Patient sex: F
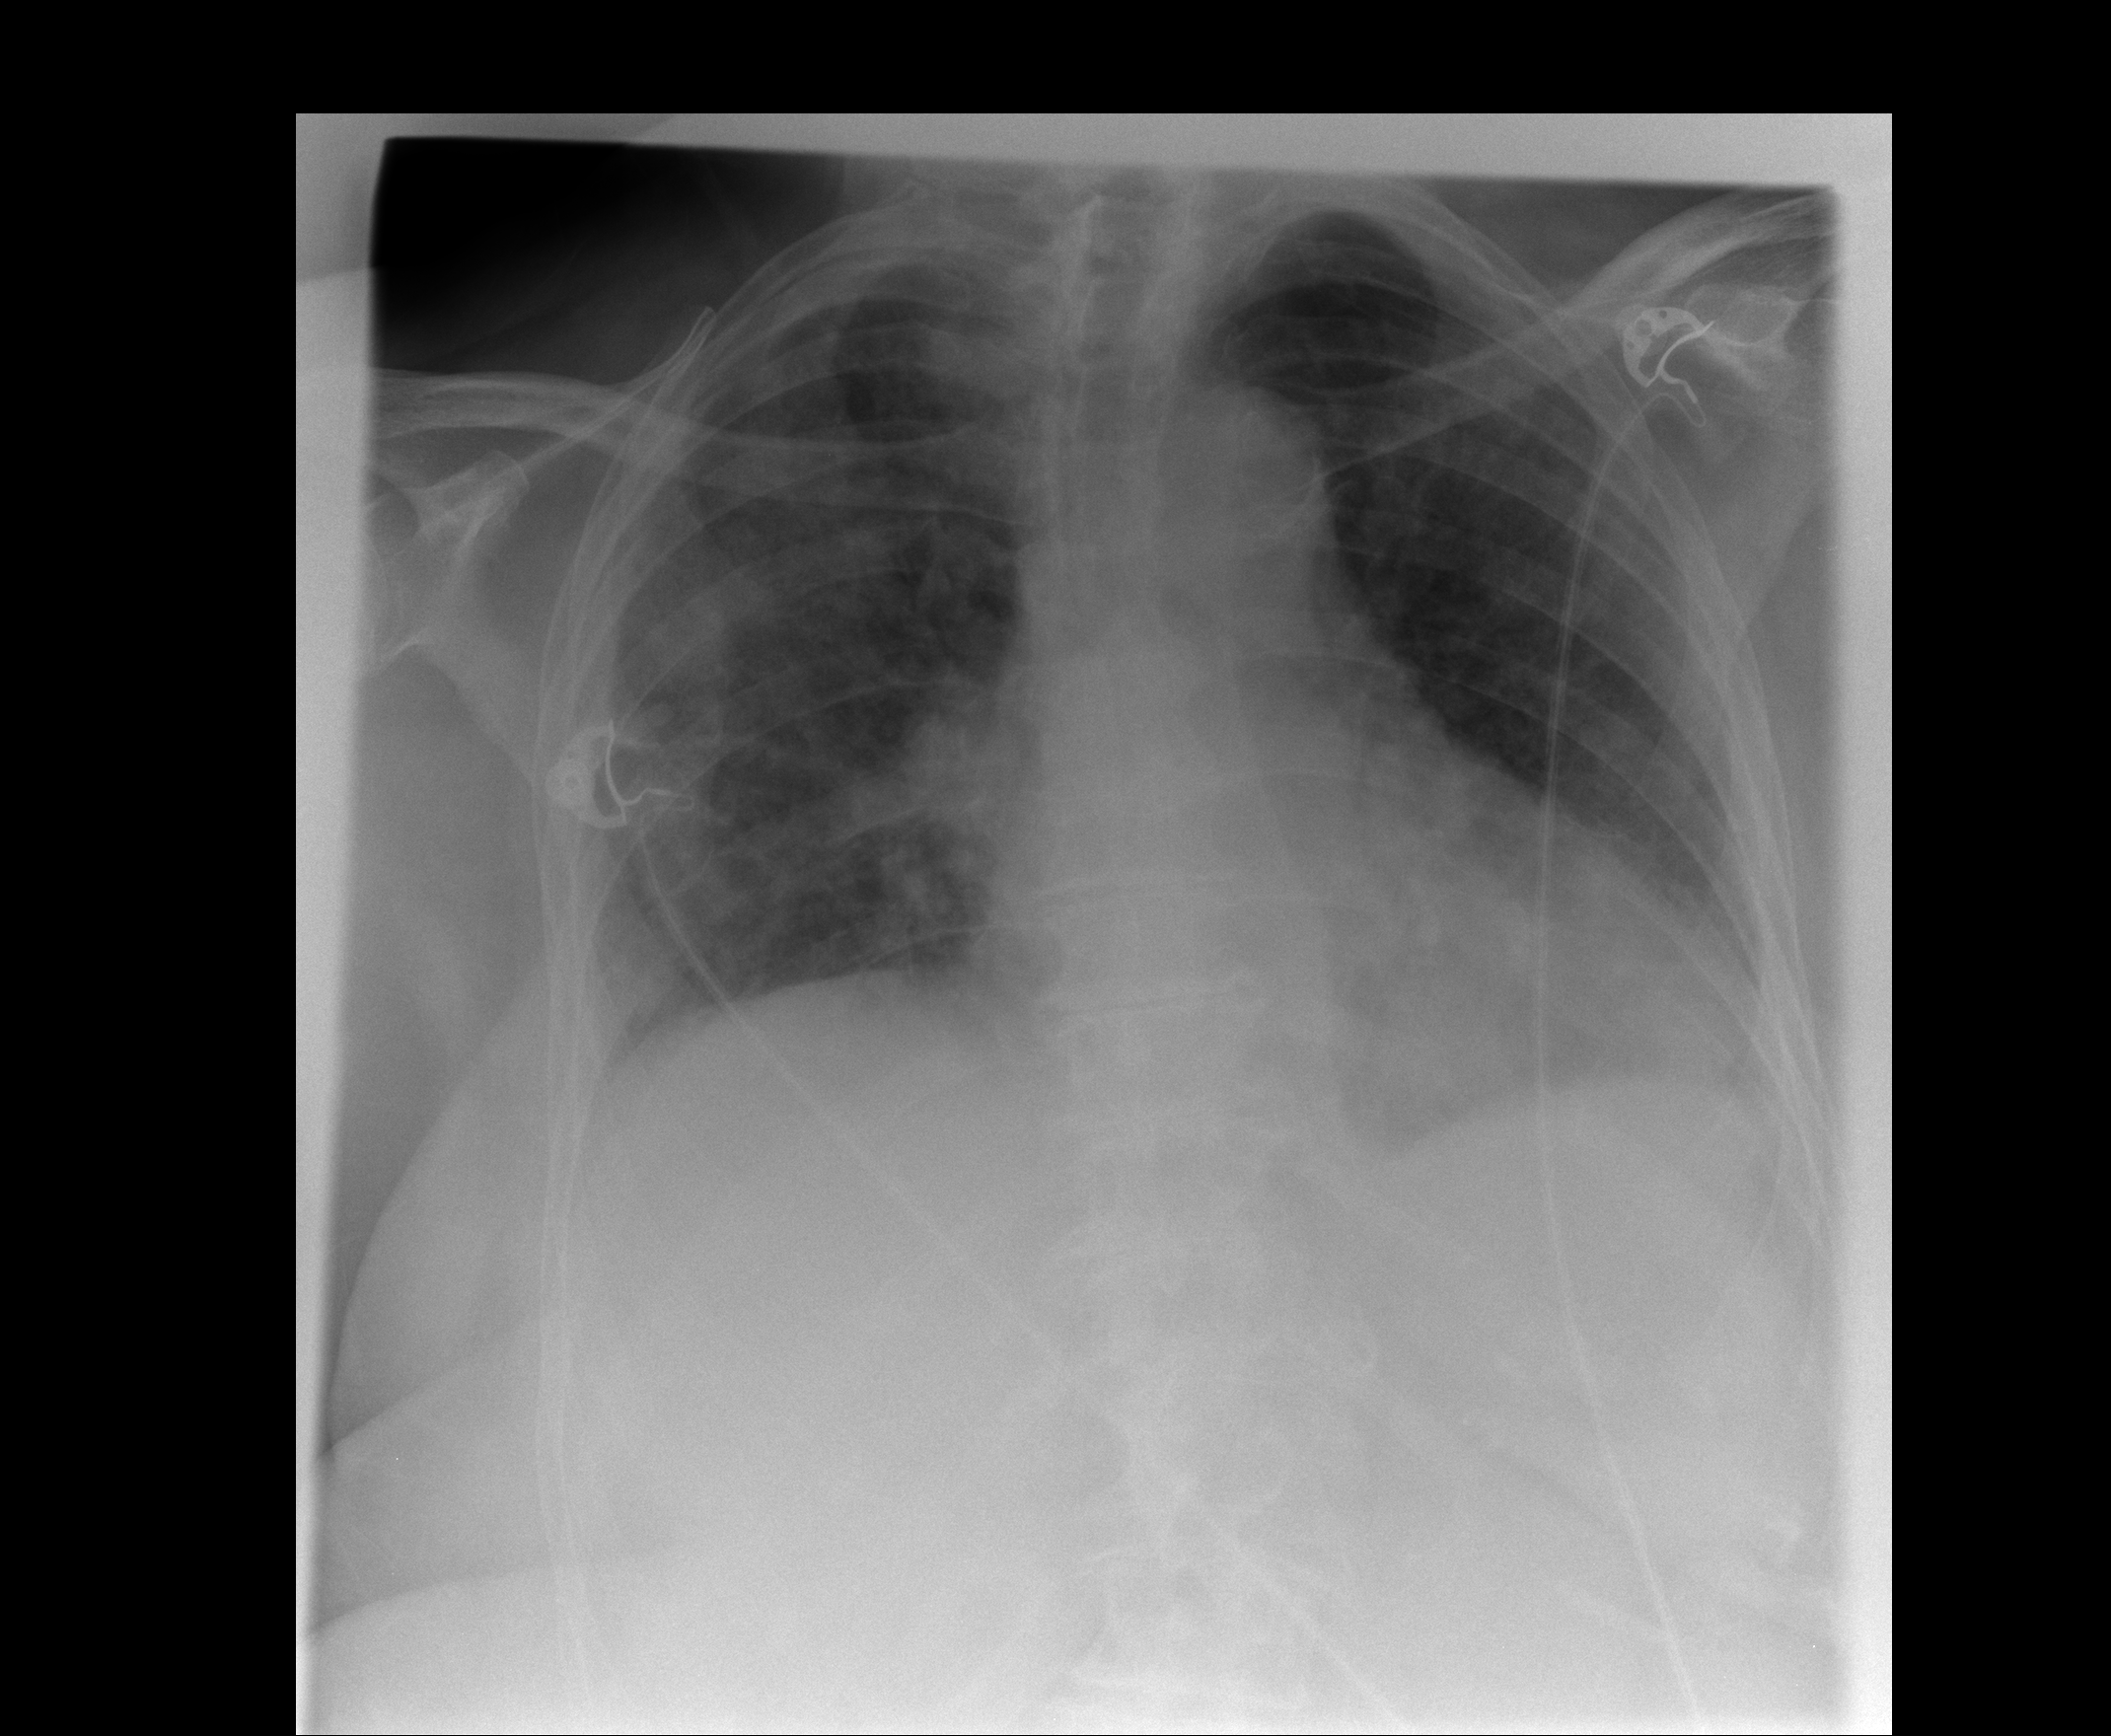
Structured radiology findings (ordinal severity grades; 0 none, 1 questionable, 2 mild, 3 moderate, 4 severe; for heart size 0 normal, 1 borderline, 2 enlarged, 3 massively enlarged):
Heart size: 2
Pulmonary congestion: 1
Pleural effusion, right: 0
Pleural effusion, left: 0
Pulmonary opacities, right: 1
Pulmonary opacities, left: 0
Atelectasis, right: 2
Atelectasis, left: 2